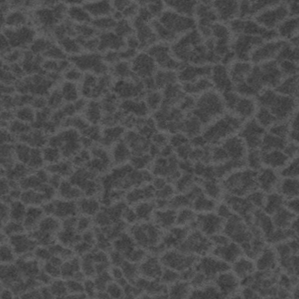
Label: frost